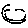
Label: smiley face